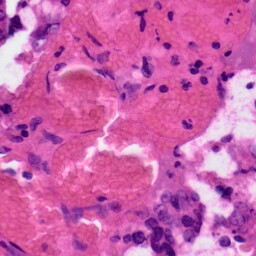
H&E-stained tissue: Colon